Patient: sex F, age 26
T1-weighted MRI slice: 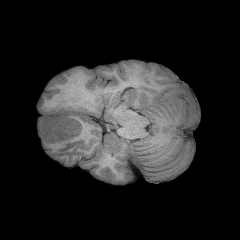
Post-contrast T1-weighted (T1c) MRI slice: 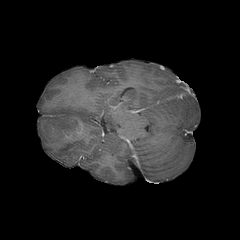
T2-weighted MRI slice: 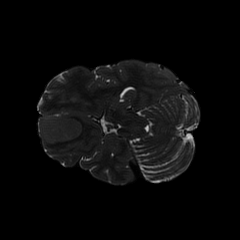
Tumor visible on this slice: yes
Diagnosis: Glioblastoma, IDH-wildtype
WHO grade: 4